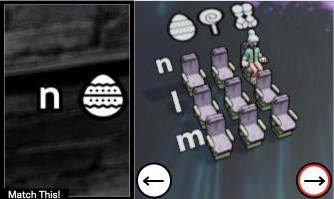
Task: seats
Answer: no